Question: I usually use 'surf' function to plot 3D figures in matlab, but now the data is different, so I am using 'plot3' and I have the below figure. Do you have any idea how I reconstruct this figure to be more understandable even if by using different function.
To be more concise, I have X values, with each X value there is a value of Y and value of Z.

'''
X = [ 1 ;2 ;4; 8; 16; 32; 64];
Z = [ 1; 1.8 ; 3.46 ; 6.74 ; 13.18 ; 24.34 ; 39.33]
Y = [0 ; 56.92 ; 91 ; 109.95 ; 119 ; 123.57 ; 125.51]
fig = plot3(log(X),Y,Z,'b.-');
XLABEL=[ 1 2 4 8 16 32 64];
set(gca,'XTickLabel',XLABEL);
set(gca,'XTick',log(XLABEL));
YLABEL= [ 0 30 60 90 120 150 180];
set(gca,'YTickLabel',YLABEL);
set(gca,'YTick',YLABEL);
ZLABEL= [0 5 10 15 20 25 30 35 40 45 50 55];
set(gca,'ZTickLabel',ZLABEL);
set(gca,'ZTick',(ZLABEL));
ylim([0 180]);
zlim([0,55]);
grid on
'''
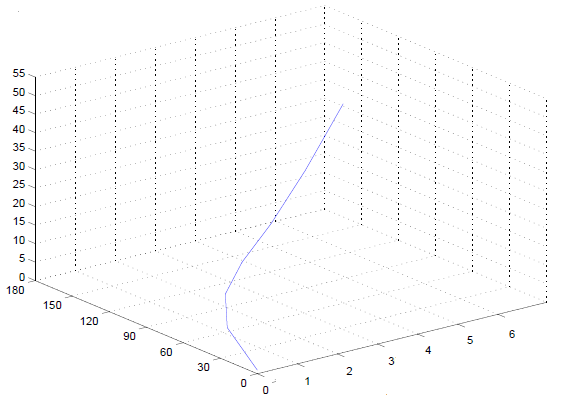
Answer: It's difficult to say, because we don't have a context. Common options are:
1. Plotting x/y and x/z in two separate plots. Precisely readable but difficult to get the connection between y and z. subplot
2. Plotyy, same as previous but in one plot. Y and Z values which correspond to the same x-value are aligned. plotyy
3. Use a plot3 as shown above, but connect each point to the x/z plane. (details below)
4. Project the line on one or multiple planes and draw it there. (Plot the line again, setting x, y or z to 7 0 or 180, which is the location of your axis)
5. If two axis are of major importance, use a simple 2d plot and represent the third dimension using color/dotsize/annotations etc...
---
Code for Option 3:
At the end of your code, add the following code:
'''
X2=[X';X';nan(size(X'))];
X2=X2(:);
Y2=[Y';Y';nan(size(Y'))];
Y2=Y2(:);
Z2=[Z';zeros(size(Z'));nan(size(Z'))];
Z2=Z2(:);
hold on
plot3(log(X2),Y2,Z2,'--')
'''
To understand it, you have to know that matlab skips nans while plotting. Thus the code above generates a independent line segment for each point, connecting it to the ground plane.